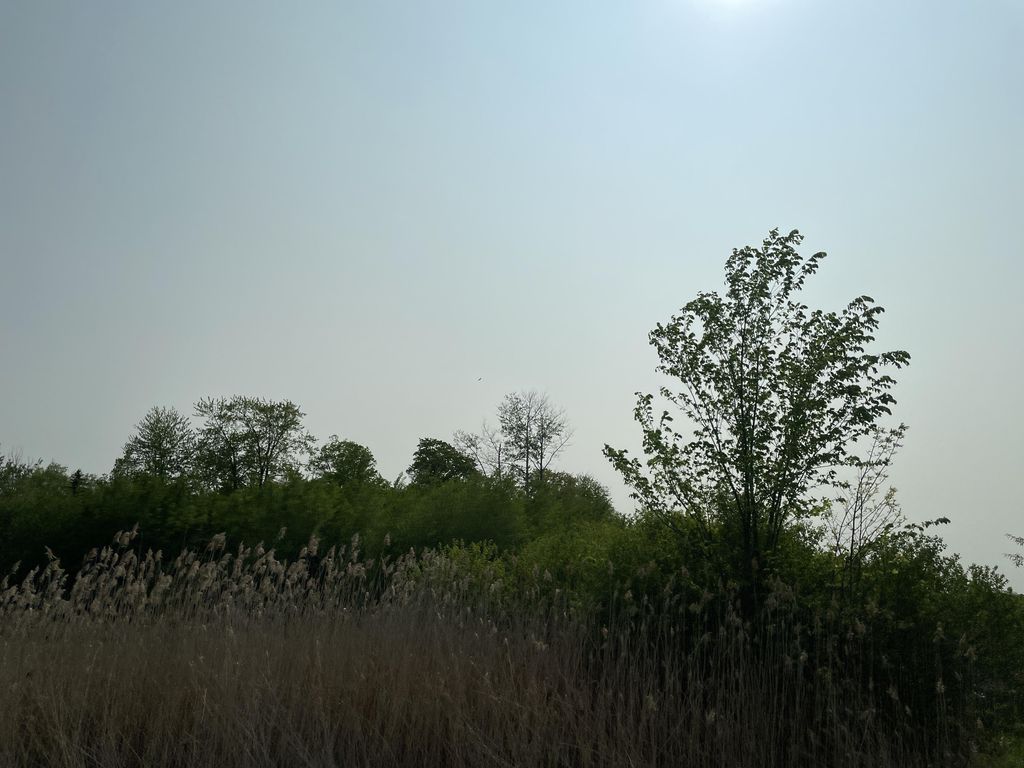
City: kitchener-waterloo